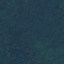
Land use / land cover class: Forest